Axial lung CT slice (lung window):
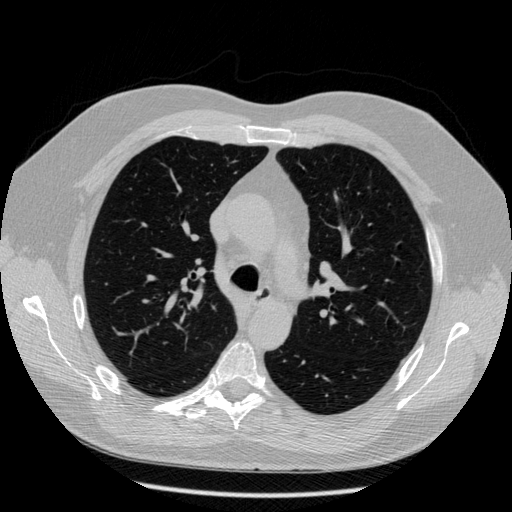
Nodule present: no